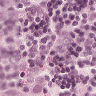
Metastatic tissue present: yes